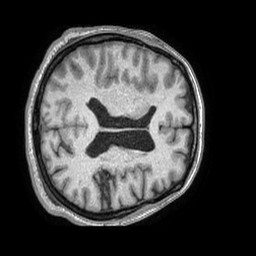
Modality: T1w
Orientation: axial
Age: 51
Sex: female
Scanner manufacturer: philips
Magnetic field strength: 1.5 T
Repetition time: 0.007916 s
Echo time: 0.003628 s